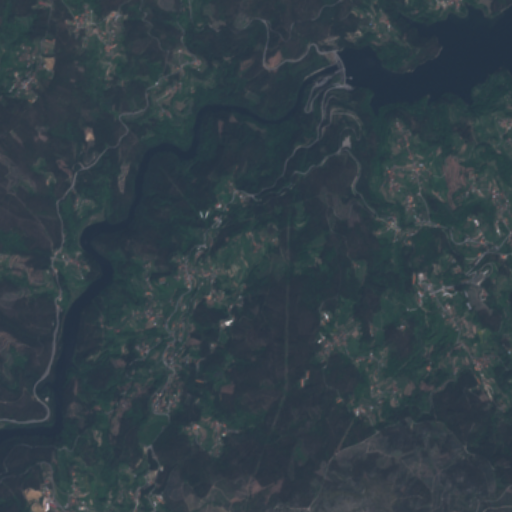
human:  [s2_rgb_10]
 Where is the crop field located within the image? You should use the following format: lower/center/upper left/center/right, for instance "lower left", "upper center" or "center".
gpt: The crop field is located in the right of the image.
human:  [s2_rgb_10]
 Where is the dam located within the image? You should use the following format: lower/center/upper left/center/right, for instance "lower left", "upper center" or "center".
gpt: The dam is located in the upper right of the image.
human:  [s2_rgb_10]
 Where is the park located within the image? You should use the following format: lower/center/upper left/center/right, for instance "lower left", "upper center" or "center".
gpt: The park is located in the center right of the image.
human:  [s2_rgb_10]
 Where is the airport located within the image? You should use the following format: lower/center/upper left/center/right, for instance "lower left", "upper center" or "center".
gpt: There is no airport in the image.